Current action and preconditions to check: trajectory_clear

Your task: For each precondition in the list above, predict whether it will hold at this action.

Consider the current scene as observed from the mobile robot's camera, and analyze the predicted future states of all dynamic agents (e.g., people, animals, vehicles, or any moving entities) within the NEXT SECOND.

IMPORTANT: Only answer "very likely" if you are absolutely certain—based on strong, clear evidence—that a dynamic agent will violate the precondition in the predicted future state. Do NOT answer "very likely" for unlikely, ambiguous, or low-probability risks.

Ask yourself for each precondition: Is there a high probability, with clear and convincing evidence, that the predicted future states of any dynamic agent will interfere with the predicted future state of the currently executing action within the NEXT SECOND, causing that precondition to fail?

Assess the risk level based on these predictions. Use "likely" or "very likely" if motions create a clear risk of interference.

Use "neutral" or "improbable" if agents are nearby but their predicted paths are clearly diverging or non-conflicting.

Failure Risk Categories: "very improbable", "improbable", "neutral", "likely", "very likely"

Answer Format: Output ONLY the probability_of_failure value from these categories: "very improbable", "improbable", "neutral", "likely", "very likely"

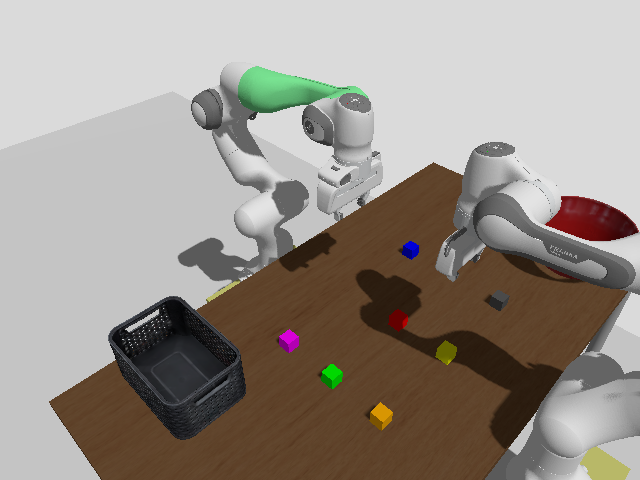

Answer: very improbable